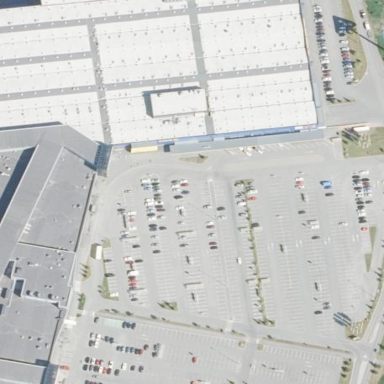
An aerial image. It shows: Retail building that houses furniture shop.